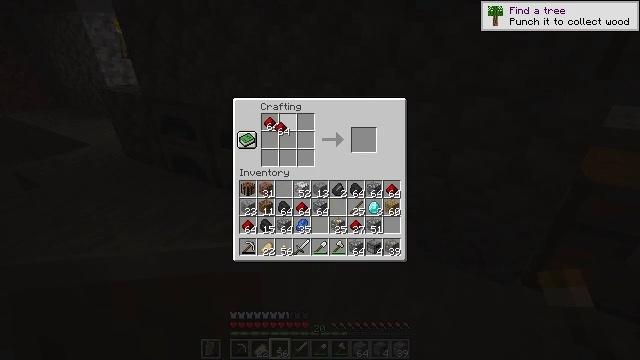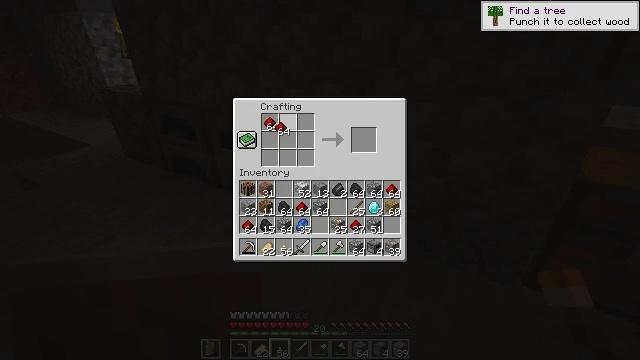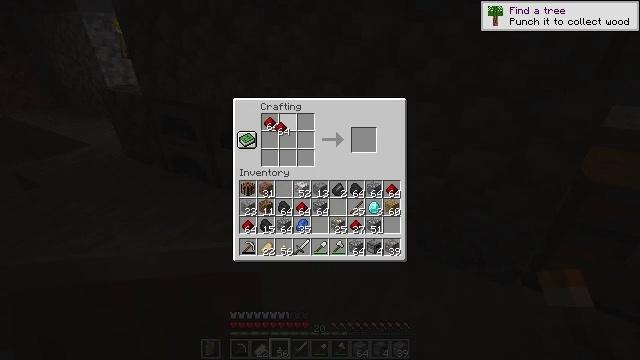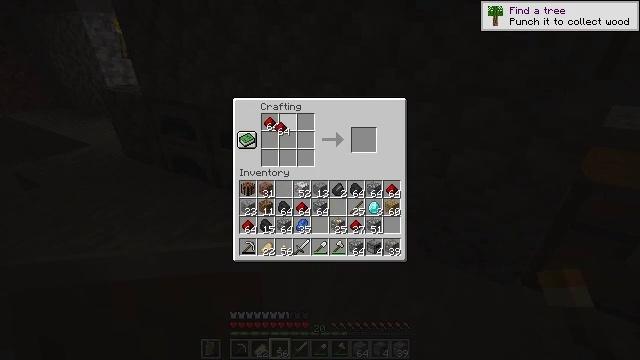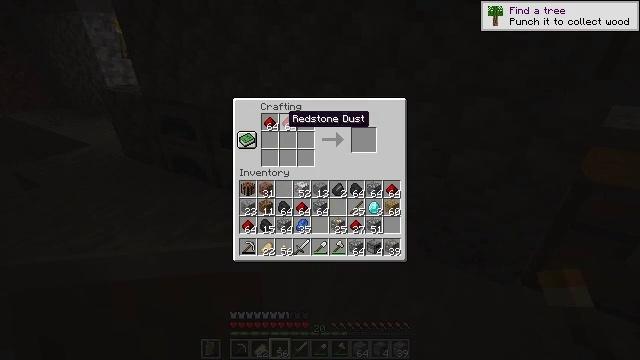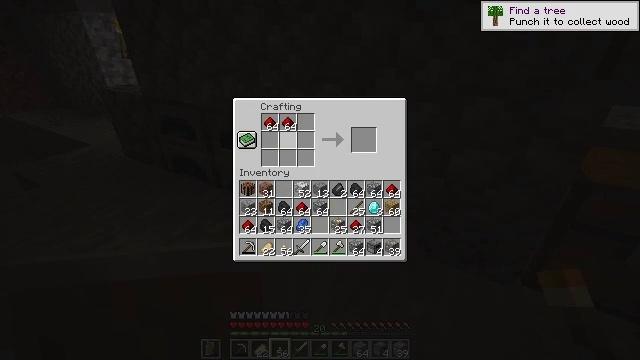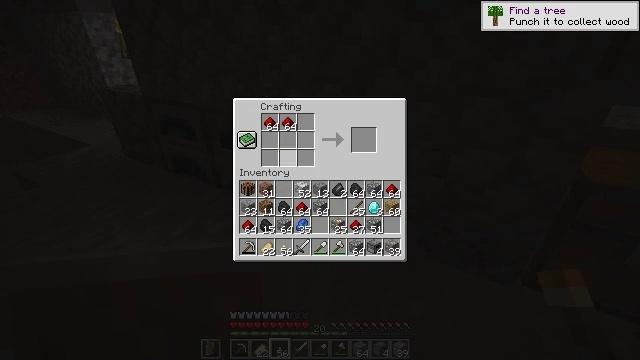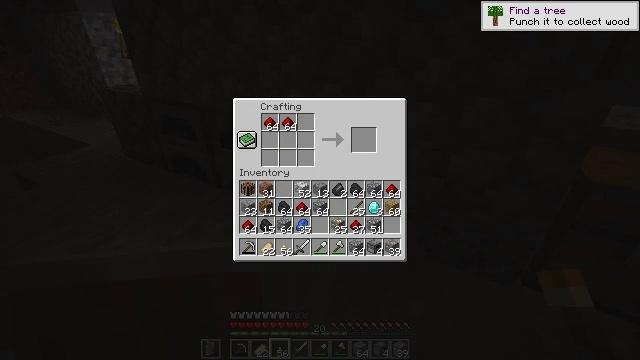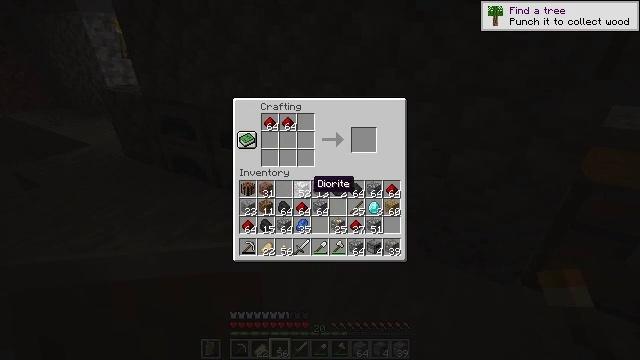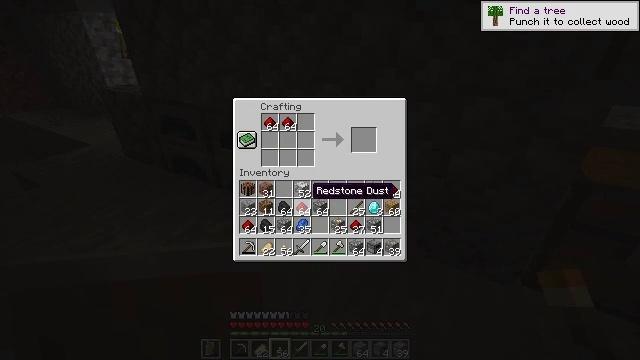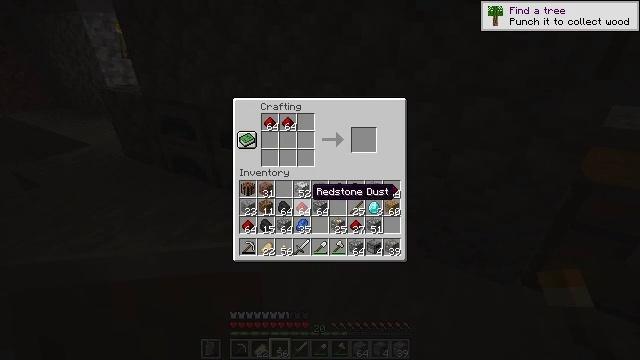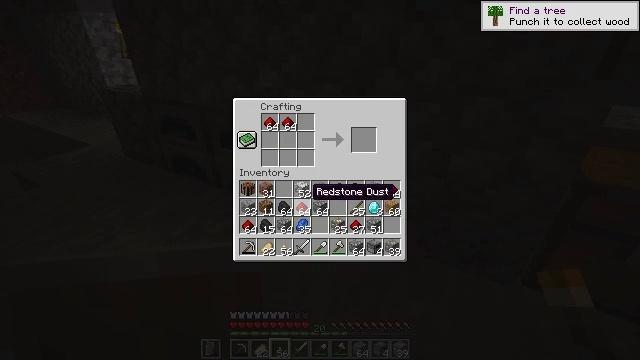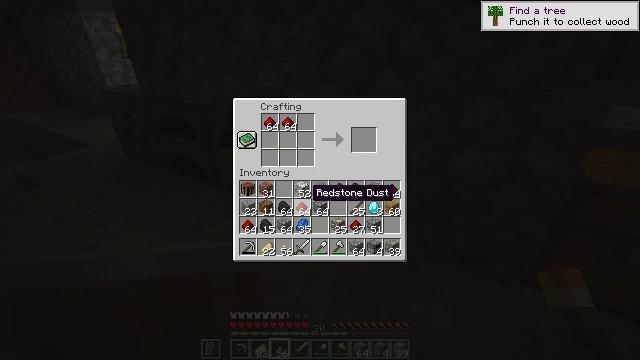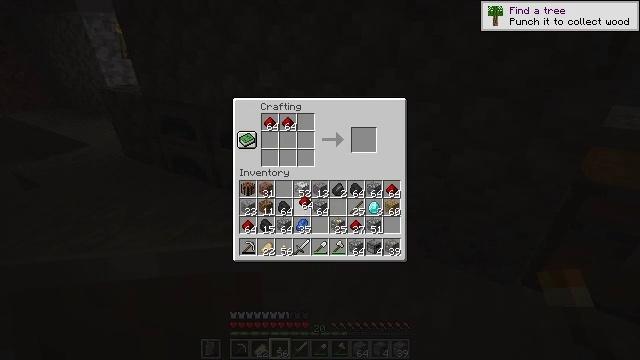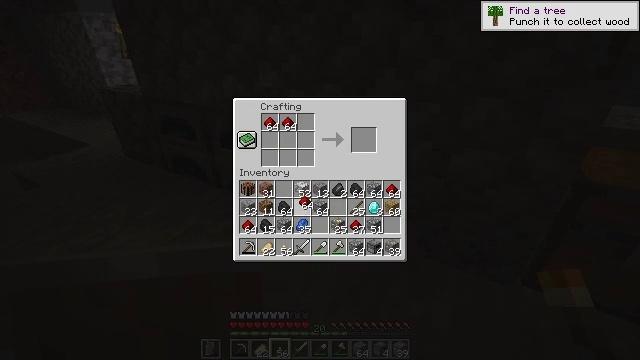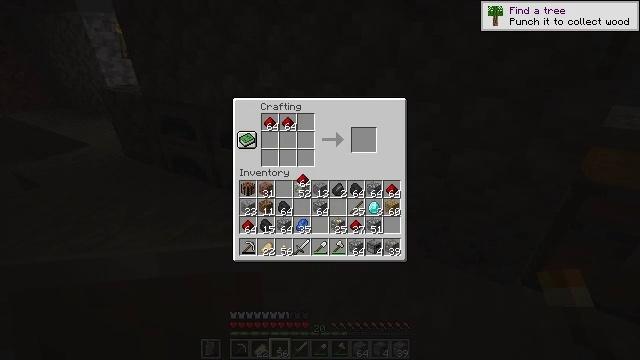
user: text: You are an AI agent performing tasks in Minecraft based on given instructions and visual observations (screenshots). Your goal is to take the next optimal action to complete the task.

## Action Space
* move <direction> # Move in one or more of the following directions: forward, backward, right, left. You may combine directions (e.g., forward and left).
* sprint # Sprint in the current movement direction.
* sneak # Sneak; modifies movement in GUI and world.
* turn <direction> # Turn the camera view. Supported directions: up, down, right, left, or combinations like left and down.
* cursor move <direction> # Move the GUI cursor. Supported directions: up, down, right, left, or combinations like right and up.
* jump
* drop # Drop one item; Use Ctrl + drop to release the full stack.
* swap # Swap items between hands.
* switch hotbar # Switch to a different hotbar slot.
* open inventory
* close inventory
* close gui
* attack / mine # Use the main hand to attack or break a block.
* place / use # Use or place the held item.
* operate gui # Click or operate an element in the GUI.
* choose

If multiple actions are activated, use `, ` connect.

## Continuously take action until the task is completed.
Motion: motion action
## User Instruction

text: Combine redstone dust in a grid to create a redstone block.
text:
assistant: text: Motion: operate gui
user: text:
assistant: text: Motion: operate gui
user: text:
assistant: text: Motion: operate gui
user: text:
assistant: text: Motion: no_op
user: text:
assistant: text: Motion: cursor move down
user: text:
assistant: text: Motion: cursor move down
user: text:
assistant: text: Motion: cursor move right and down
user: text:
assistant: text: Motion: cursor move down
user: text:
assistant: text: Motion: cursor move down
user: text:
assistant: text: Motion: no_op
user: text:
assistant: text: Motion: no_op
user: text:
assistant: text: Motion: no_op
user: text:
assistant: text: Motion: operate gui
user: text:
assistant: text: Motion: operate gui
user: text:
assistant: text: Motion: cursor move up
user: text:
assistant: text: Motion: cursor move up
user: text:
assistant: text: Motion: cursor move up
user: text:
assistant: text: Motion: cursor move up
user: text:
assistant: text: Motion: no_op
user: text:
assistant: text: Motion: no_op
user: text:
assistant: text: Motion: operate gui
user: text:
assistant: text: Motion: operate gui
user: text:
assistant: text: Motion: operate gui
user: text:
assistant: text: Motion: no_op
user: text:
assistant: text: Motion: cursor move right and down
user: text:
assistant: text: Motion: cursor move right and down
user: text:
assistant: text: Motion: cursor move right and down
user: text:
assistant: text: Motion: cursor move right
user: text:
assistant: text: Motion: no_op
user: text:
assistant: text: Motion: no_op